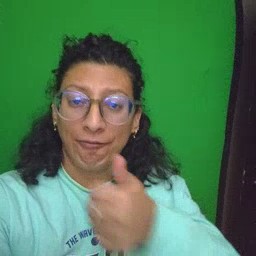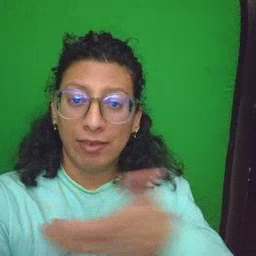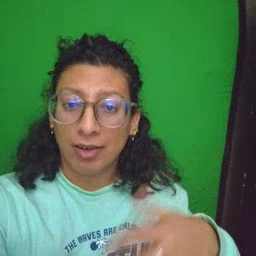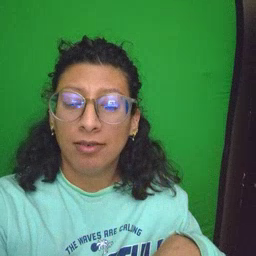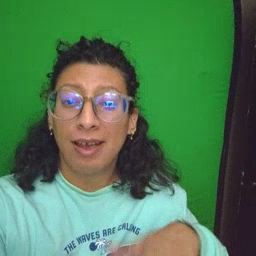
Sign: every